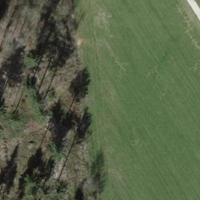
EUNIS habitat code: 52
Species observed at this site:
Milvus milvus
Phylloscopus collybita
Sylvia atricapilla
Regulus ignicapilla